Question: I query data from database and show in 'InnerHtml' like

I want to add 'checkbox' in 'innerHtml' like I created in the Red color 'checkbox' in the image which is not the part of result. How can I add a 'checkbox' in 'InnerHtml' like red one?
'''
WebBrowserDocument +=
"<table cellpadding="0" cellspacing="0" border="0">" +
"<tr>" +
"<td width="5" bgcolor="#" + ContentTone + ""></td>" +
"<td width="8"></td>" +
"<td>" +
" <table cellpadding="0" cellspacing="0" border="0" width="700"> " +
" <tr> " +
" <td class="MainHeadline"><a href="|play|" + urlString + ""> " +
" " + makeBold(dr["issues"].ToString()) + " " +
" </a>" +
" <span class="MainHeadlinePart">" + makeBold(dr["ProvinceName"].ToString()) + " - " + makeBold(dr["CityName"].ToString()) + " - " + makeBold(dr["AreaName"].ToString()) + "</span>" +
"</td> " +
" </tr> " +
" <tr> " +
" <td class="line2"> " +
" " + dr["channelName"].ToString() + " " + dr["transmissionDate"].ToString() + " " + dr["startTime"].ToString() +
" </td> " +
" </tr> " +
" <tr> " +
" <td class="programName"> " +
" " + makeBold(dr["programName"].ToString()) + " - " + dr["programTypeName"].ToString() + " (" + dr["contentType"].ToString() + ") " +
" </td> " +
" </tr> " +
" <tr> " +
" <td class="descriptions"> " +
" " + makeBold(dr["KeyWords"].ToString()) + "</td> " +
" </tr> " +
" <tr> " +
" <td class="persons"> " +
" " + makeBold(dr["personsName"].ToString()) + " " +
" </td> " +
" </tr> " +
" <tr> " +
" <td class="persons"> " +
" " + makeBold(dr["PartiesName"].ToString()) + " " +
" </td> " +
" </tr> " +
" <tr> " +
//" <td class="descriptions"> " +
//" <a href="|update|" + urlString + "">Update</a> | <a href="|delete|" + urlString + "">Delete</a> | <a href="|save|" + urlString + "">Save To Hard Drive</a> | <a href="|saveAsWMV|" + urlString + "">Save As WMV</a>" +
//" </td> " +
" <td class="descriptions"> " +
" <a href="|download|" + urlString + "">Download</a>" +
" </td> " +
" </tr> " +
" </table> " +
" </td> " +
" </tr> " +
" </table> " +
" <br /> ";
'''
You can see Download tag in last line of code.
I want checkbox along with Download tag.
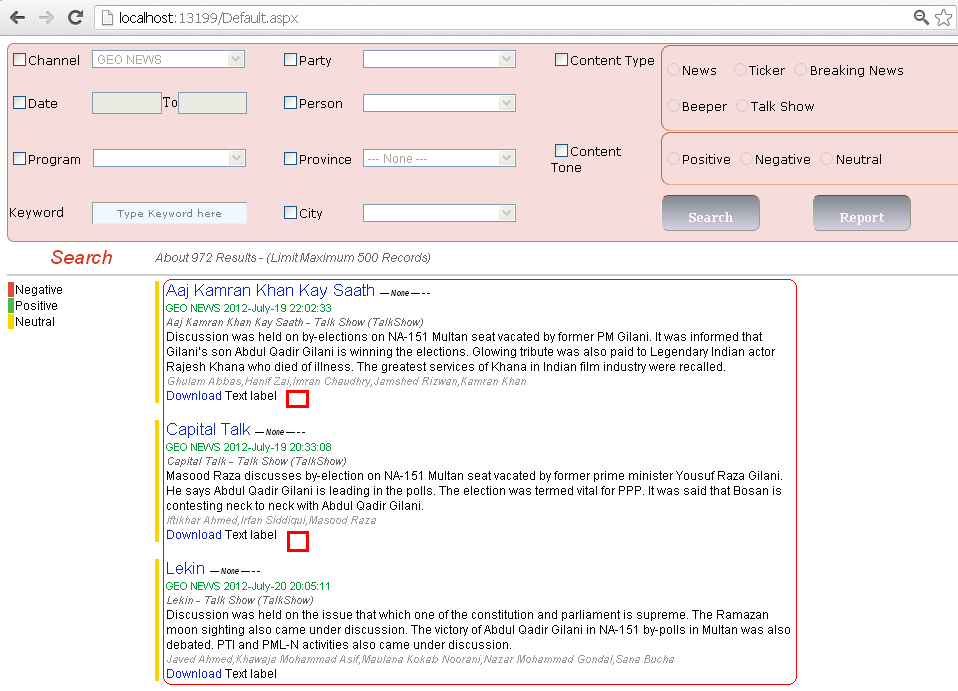
Answer: after '" <a href="|download|" + urlString + "">Download</a>" +' add your checkbox , it should be like this :
'''
" <a href="|download|" + urlString + "">Download</a>" +
"<input type='checkbox' name='chkbox' value='chkbox'>"
'''